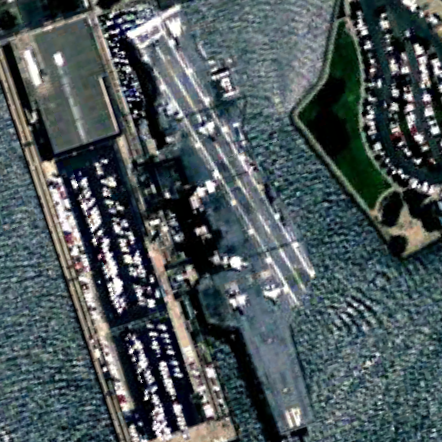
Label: Midway-class_aircraft_carrier